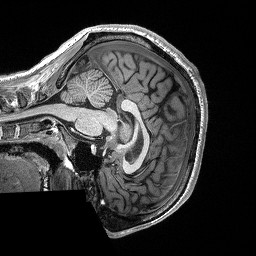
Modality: T1w
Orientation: sagittal
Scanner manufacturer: siemens
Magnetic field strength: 3 T
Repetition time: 2.3 s
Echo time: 0.00298 s